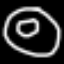
Label: donut